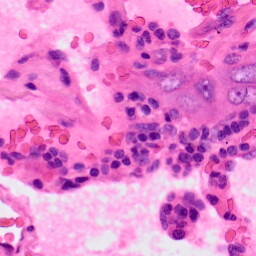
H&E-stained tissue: Lung